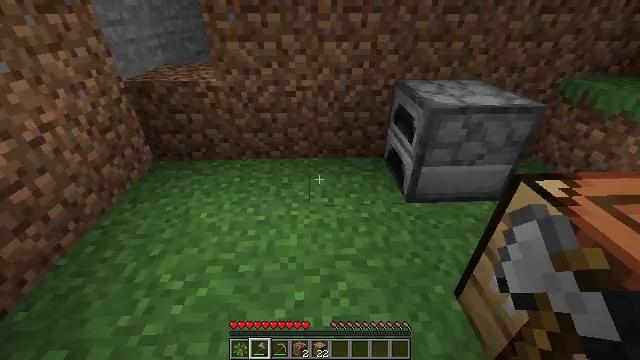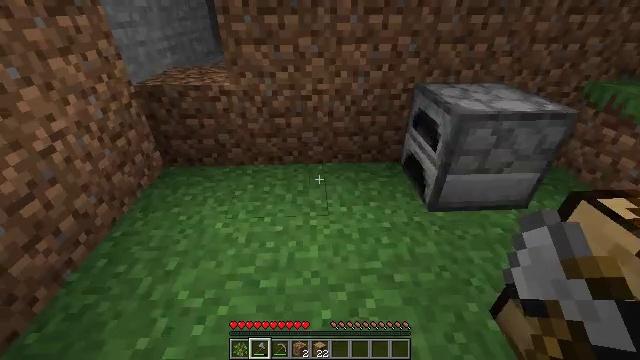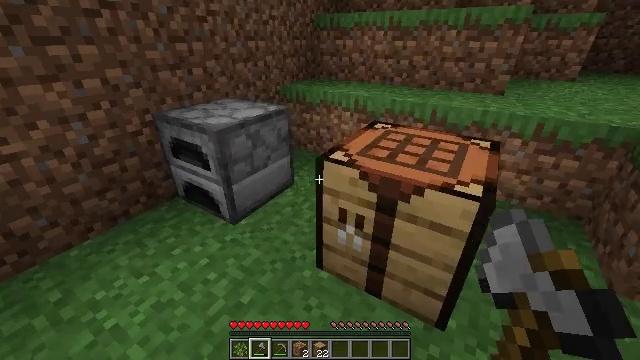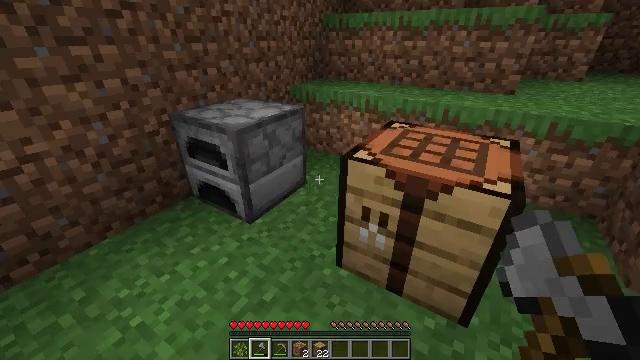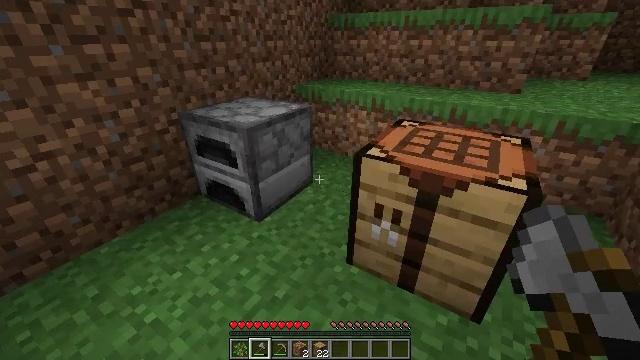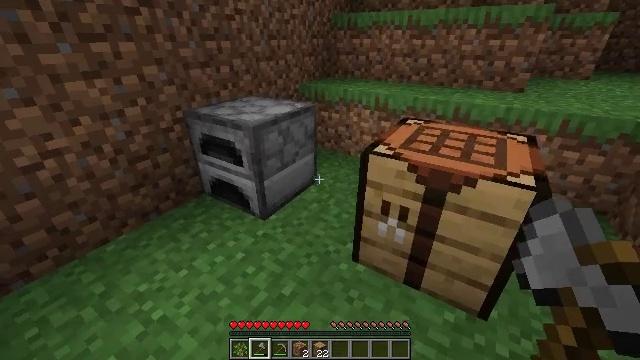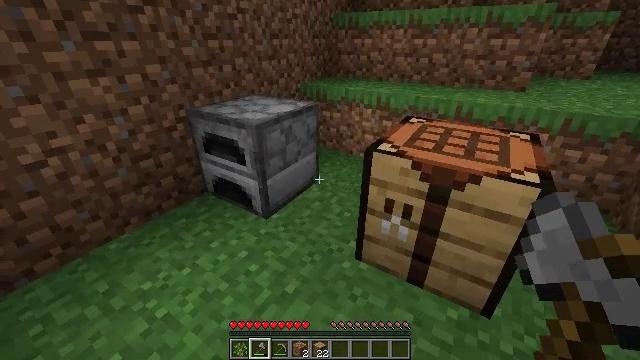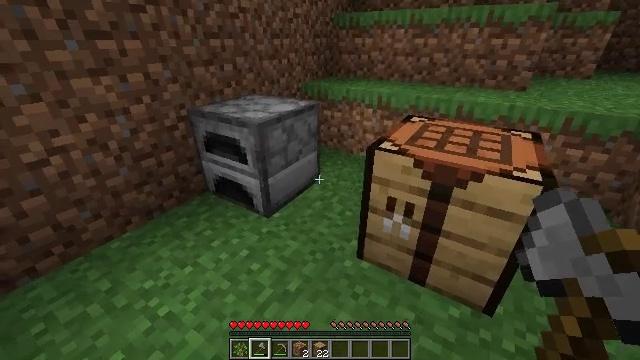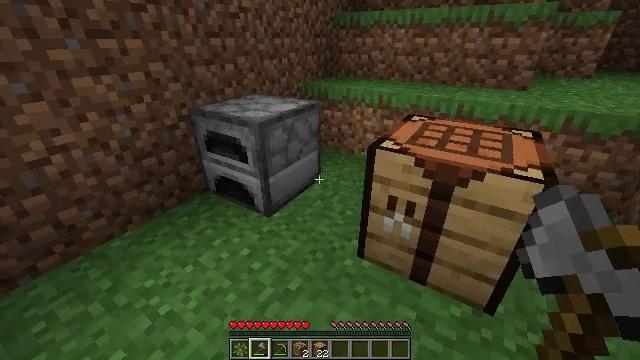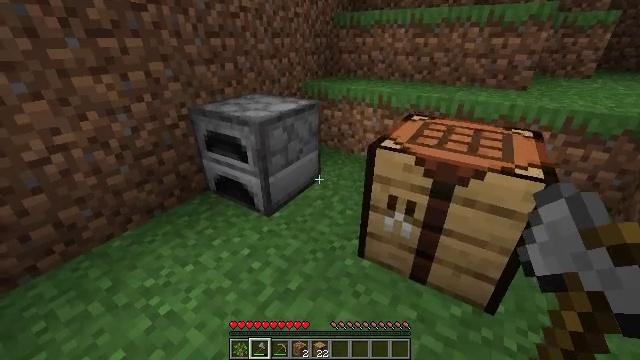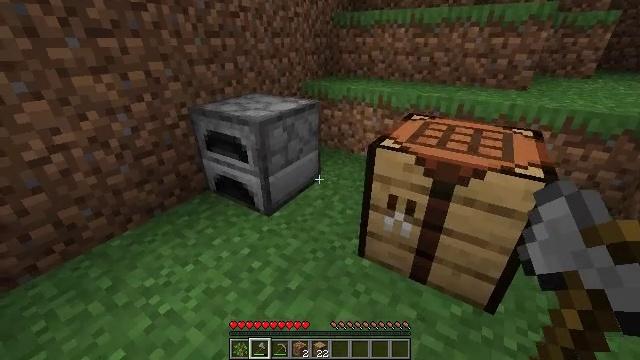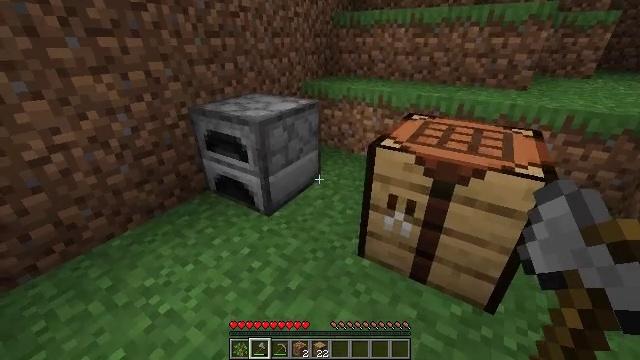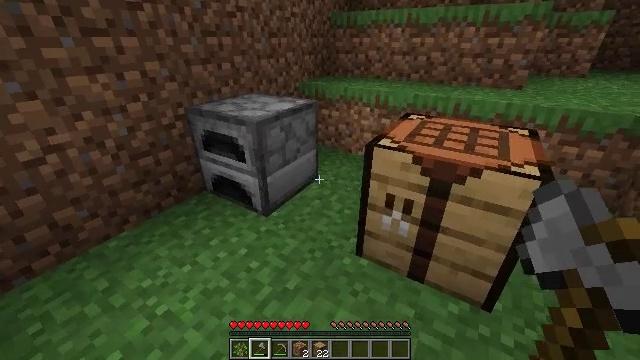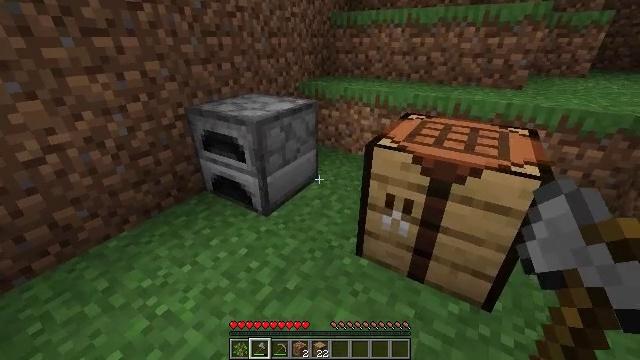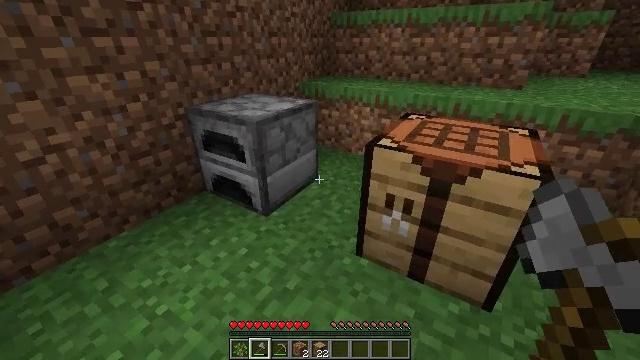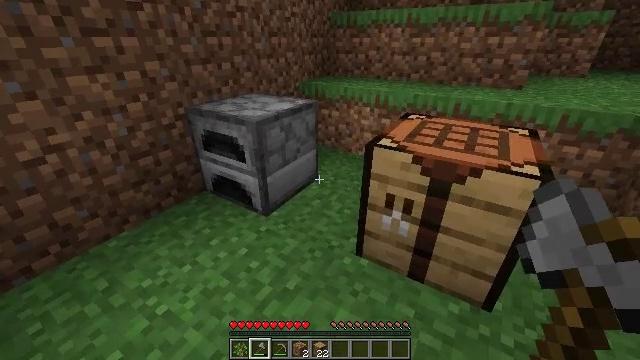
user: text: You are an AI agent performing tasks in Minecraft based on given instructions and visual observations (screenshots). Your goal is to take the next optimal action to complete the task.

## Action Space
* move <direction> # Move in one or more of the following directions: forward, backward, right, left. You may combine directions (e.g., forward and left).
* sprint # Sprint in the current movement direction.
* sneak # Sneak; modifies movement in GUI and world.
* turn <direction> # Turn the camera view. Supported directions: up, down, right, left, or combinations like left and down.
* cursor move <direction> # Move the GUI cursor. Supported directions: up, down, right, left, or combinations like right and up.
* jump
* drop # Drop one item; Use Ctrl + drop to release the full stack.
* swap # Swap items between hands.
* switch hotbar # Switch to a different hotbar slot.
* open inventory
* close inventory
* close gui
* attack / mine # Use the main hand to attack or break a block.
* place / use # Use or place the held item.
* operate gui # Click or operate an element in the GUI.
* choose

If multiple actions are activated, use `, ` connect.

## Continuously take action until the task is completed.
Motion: motion action
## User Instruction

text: Mine oak leaves.
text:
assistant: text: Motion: no_op
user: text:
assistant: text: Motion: move left, turn right and up
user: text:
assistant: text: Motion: no_op
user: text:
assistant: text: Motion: no_op
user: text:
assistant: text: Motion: no_op
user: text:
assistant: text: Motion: no_op
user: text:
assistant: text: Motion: no_op
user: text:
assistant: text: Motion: no_op
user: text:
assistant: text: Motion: no_op
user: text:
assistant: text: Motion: no_op
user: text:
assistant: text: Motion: no_op
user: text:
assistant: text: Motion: no_op
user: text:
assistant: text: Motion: no_op
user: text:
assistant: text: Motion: no_op
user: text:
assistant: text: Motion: no_op
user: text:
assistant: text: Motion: no_op
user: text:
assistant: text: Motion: no_op
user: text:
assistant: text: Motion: turn left
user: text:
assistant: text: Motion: turn left
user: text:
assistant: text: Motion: no_op
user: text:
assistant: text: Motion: turn left
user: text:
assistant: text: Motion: turn left
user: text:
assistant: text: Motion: no_op
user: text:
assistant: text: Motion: no_op
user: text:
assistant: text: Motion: no_op
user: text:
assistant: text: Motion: use / place
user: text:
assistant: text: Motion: use / place
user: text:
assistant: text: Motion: use / place
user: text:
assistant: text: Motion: use / place